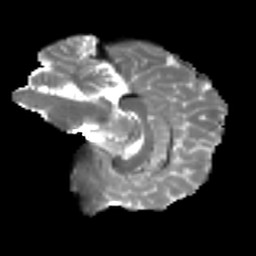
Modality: T2w
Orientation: sagittal
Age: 22
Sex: male
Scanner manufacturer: ge
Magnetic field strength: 3 T
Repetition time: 7.8 s
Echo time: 0.0608 s